Question: How I could make the orange menu come in line with the wrapper? I've tried playing around with the slicknav.css but to no avail.
Here is the image of what I'm talking about:

Slicknav code
'''
/*
Mobile Menu Core Style
*/
.slicknav_btn { position: relative; display: block; vertical-align: middle; float: right; padding: 0.438em 0.625em 0.438em 0.625em; line-height: 1.125em; cursor: pointer; }
.slicknav_menu .slicknav_menutxt { display: block; line-height: 1.188em; float: left; }
.slicknav_menu .slicknav_icon { float: left; margin: 0.188em 0 0 0.438em; }
.slicknav_menu .slicknav_no-text { margin: 0 }
.slicknav_menu .slicknav_icon-bar { display: block; width: 1.125em; height: 0.125em; -webkit-border-radius: 1px; -moz-border-radius: 1px; border-radius: 1px; -webkit-box-shadow: 0 1px 0 rgba(0, 0, 0, 0.25); -moz-box-shadow: 0 1px 0 rgba(0, 0, 0, 0.25); box-shadow: 0 1px 0 rgba(0, 0, 0, 0.25); }
.slicknav_btn .slicknav_icon-bar + .slicknav_icon-bar { margin-top: 0.188em }
.slicknav_nav { clear: both }
.slicknav_nav ul,
.slicknav_nav li { display: block }
.slicknav_nav .slicknav_arrow { font-size: 0.8em; margin: 0 0 0 0.4em; }
.slicknav_nav .slicknav_item { display: block; cursor: pointer; }
.slicknav_nav a { display: block }
.slicknav_nav .slicknav_item a { display: inline }
.slicknav_menu:before,
.slicknav_menu:after { content: " "; display: table; }
.slicknav_menu:after { clear: both }
/* IE6/7 support */
.slicknav_menu { *zoom: 1 }
/*
User Default Style
Change the following styles to modify the appearance of the menu.
*/
.slicknav_menu {
font-size:16px;
}
/* Button */
.slicknav_btn {
margin: 5px 5px 6px;
text-decoration:none;
text-shadow: 0 1px 1px rgba(255, 255, 255, 0.75);
-webkit-border-radius: 4px;
-moz-border-radius: 4px;
border-radius: 4px;
background-color: #222222;
}
/* Button Text */
.slicknav_menu .slicknav_menutxt {
color: #FFF;
font-weight: bold;
text-shadow: 0 1px 3px #000;
}
/* Button Lines */
.slicknav_menu .slicknav_icon-bar {
background-color: #f5f5f5;
}
.slicknav_menu {
background:#FF6414;
}
.slicknav_nav {
color:#fff;
margin:0;
padding:0;
font-size:0.875em;
}
.slicknav_nav, .slicknav_nav ul {
list-style: none;
overflow:hidden;
}
.slicknav_nav ul {
padding:0;
margin:0 0 0 20px;
}
.slicknav_nav .slicknav_item {
padding:5px 10px;
margin:2px 5px;
}
.slicknav_nav a{
padding:5px 10px;
margin:2px 5px;
text-decoration:none;
color:#fff;
}
.slicknav_nav .slicknav_item a {
padding:0;
margin:0;
}
.slicknav_nav .slicknav_item:hover {
-webkit-border-radius: 6px;
-moz-border-radius: 6px;
border-radius: 6px;
background:#ccc;
color:#fff;
}
.slicknav_nav a:hover{
-webkit-border-radius: 6px;
-moz-border-radius: 6px;
border-radius: 6px;
background:#ccc;
color:#222;
}
.slicknav_nav .slicknav_txtnode {
margin-left:15px;
}
'''
Menu code
'''
<ul id="menu">
<li><a href="#">Personal Profile</a></li>
<li><a href="#">Portfolio</a></li>
<li><a href="#">Technical Skills</a></li>
<li><a href="#">Education</a></li>
</ul>
'''
And the main menu display:none when the browser width gets to a certain size, then the slicknav pops up.
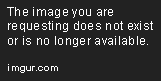
Answer: LGSon's answer will work if the SlickNav is to exist to outside the wrapper, however, it may be easier for you to prepend the SlickNav to the top of the wrapper.
'''
$('#menu').slicknav({
prependTo:'#wrapper'
});
'''
Where "#wrapper" is the selector for your wrapper element. This will allow the SlickNav to remain within the bounds of the wrapper with the other content. If that is not ideal, modifying the margin of ".slicknav_menu" to match the wrapper should be sufficient.